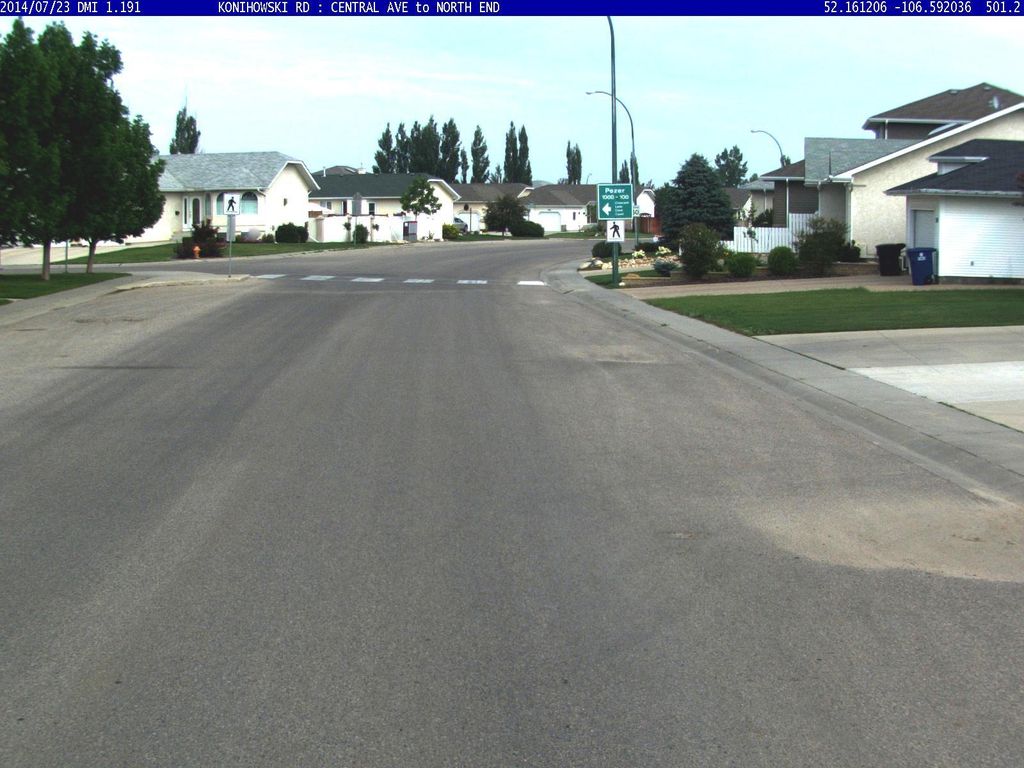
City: saskatoon